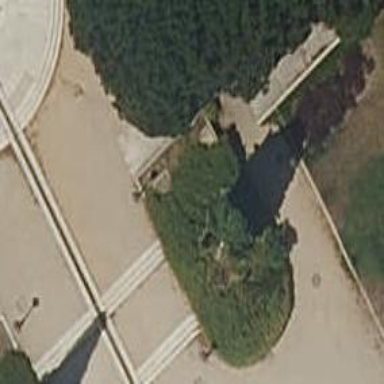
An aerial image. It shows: Needle-leaved tree serving as landmark.